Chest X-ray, AP view. Patient: 59 years old, sex F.
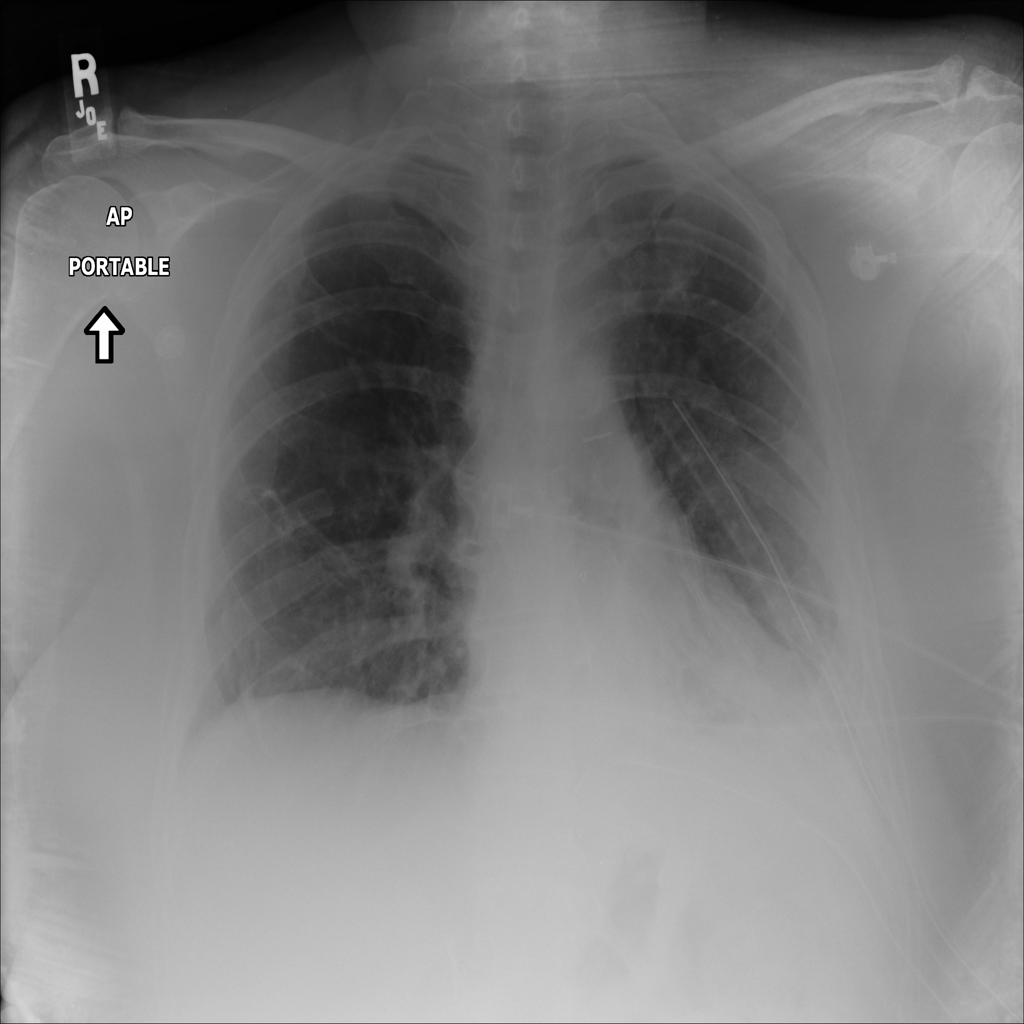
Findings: No Finding